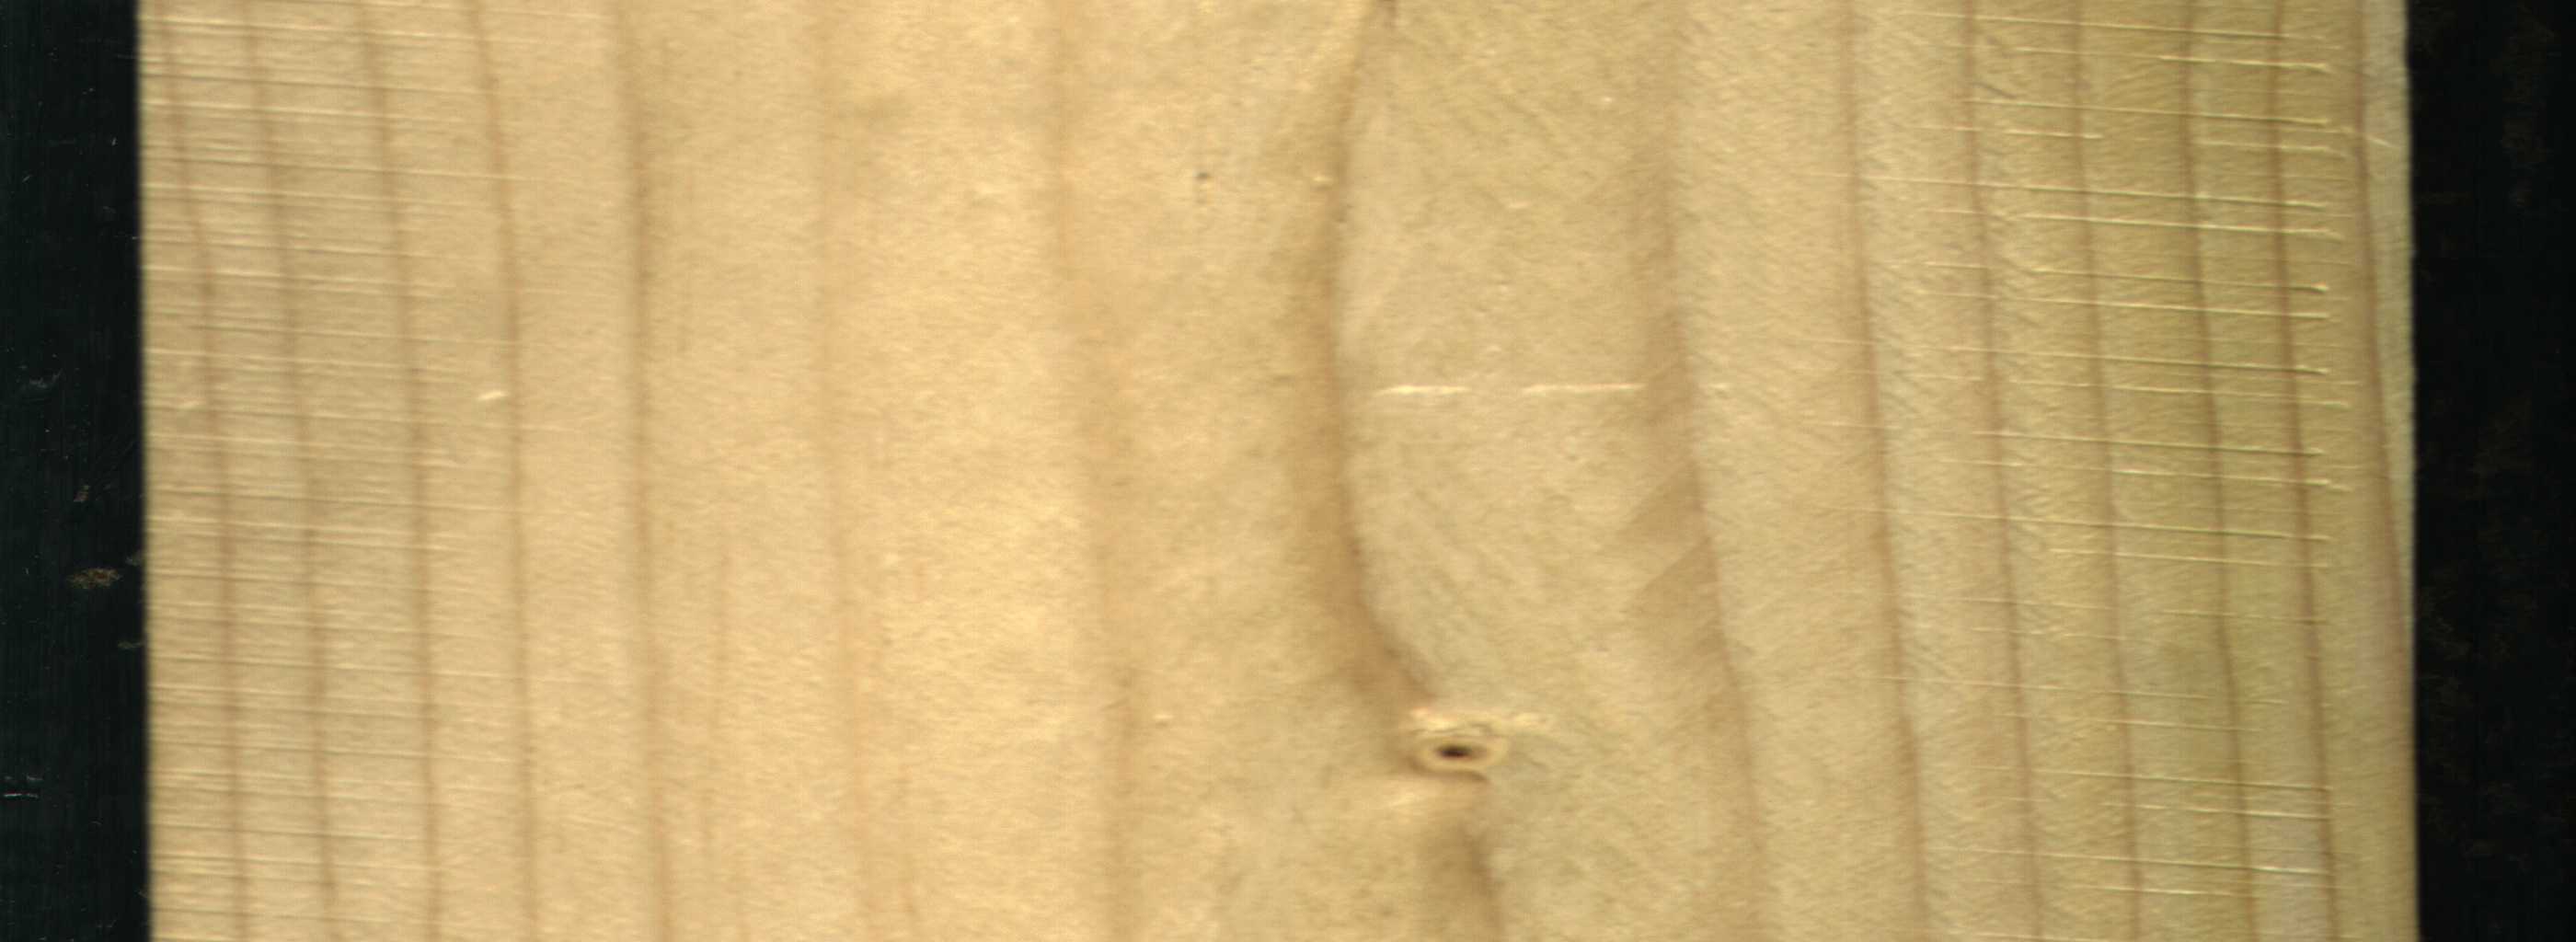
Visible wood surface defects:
Live_Knot